Question: Could not remove buildType in 'AndroidStudio 1.0 RC'(there is nothing in gradle scripts about this set) as shown:

Any idea why?
Checked that other projects has no 'Build Types' set and run properly.
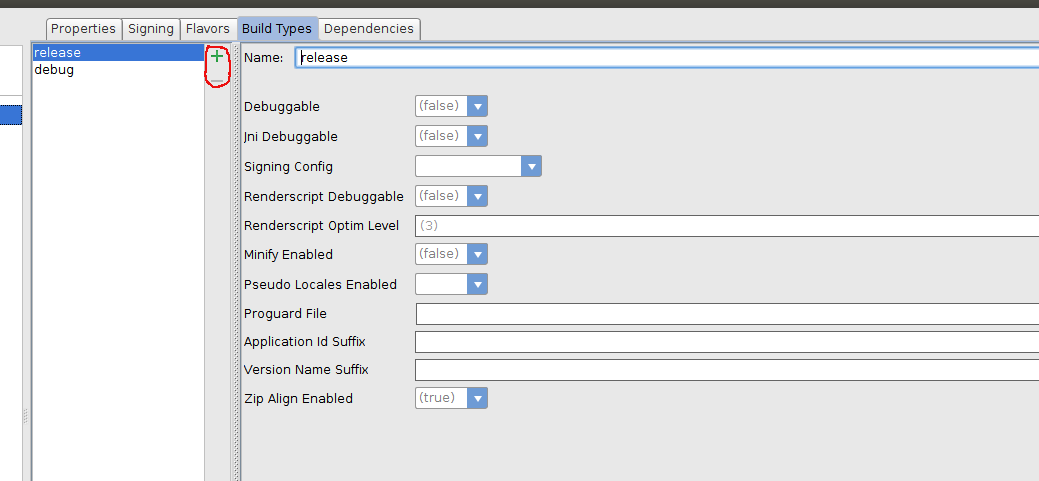
Answer: The release and debug build types are built-in; you can't remove them. Even if you go into your build scripts and remove them, they're part of your project by default. This behavior is designed into the Android Gradle plugin.